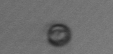
Label: nanoplankton_mix